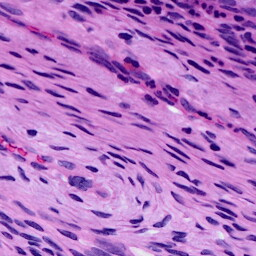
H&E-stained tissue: Cervix